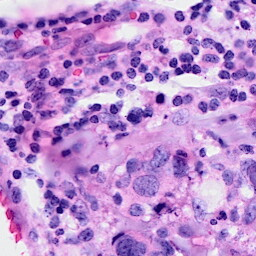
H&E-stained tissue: Breast